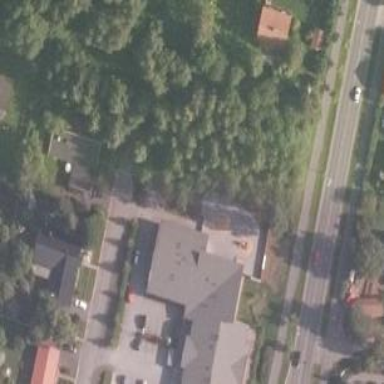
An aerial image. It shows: Commercial building.